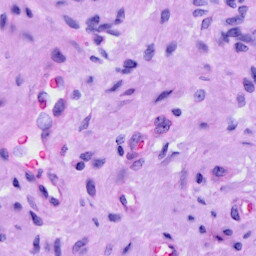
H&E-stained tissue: Cervix